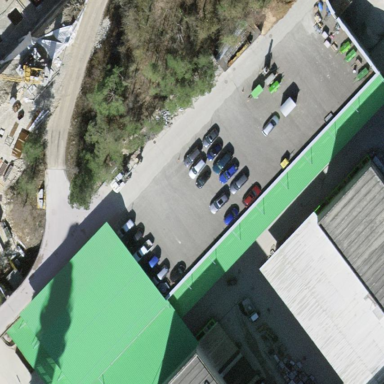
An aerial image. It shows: Industrial building.